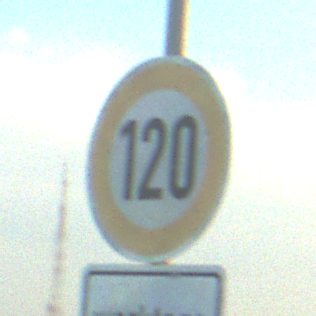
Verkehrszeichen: Geschwindigkeit120
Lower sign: ZeitangabenMitBeschraenkungAufWochentage1
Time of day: SunriseSunset
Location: Outdoor (Nature)
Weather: PartlyCloudy
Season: NotSpecified
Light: Natural